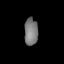
Tissue: lung
Cell type: Myeloid cells
Senescence score: 0.6226
Nuclear area (px): 362
Mean DAPI intensity: 122.633